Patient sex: M
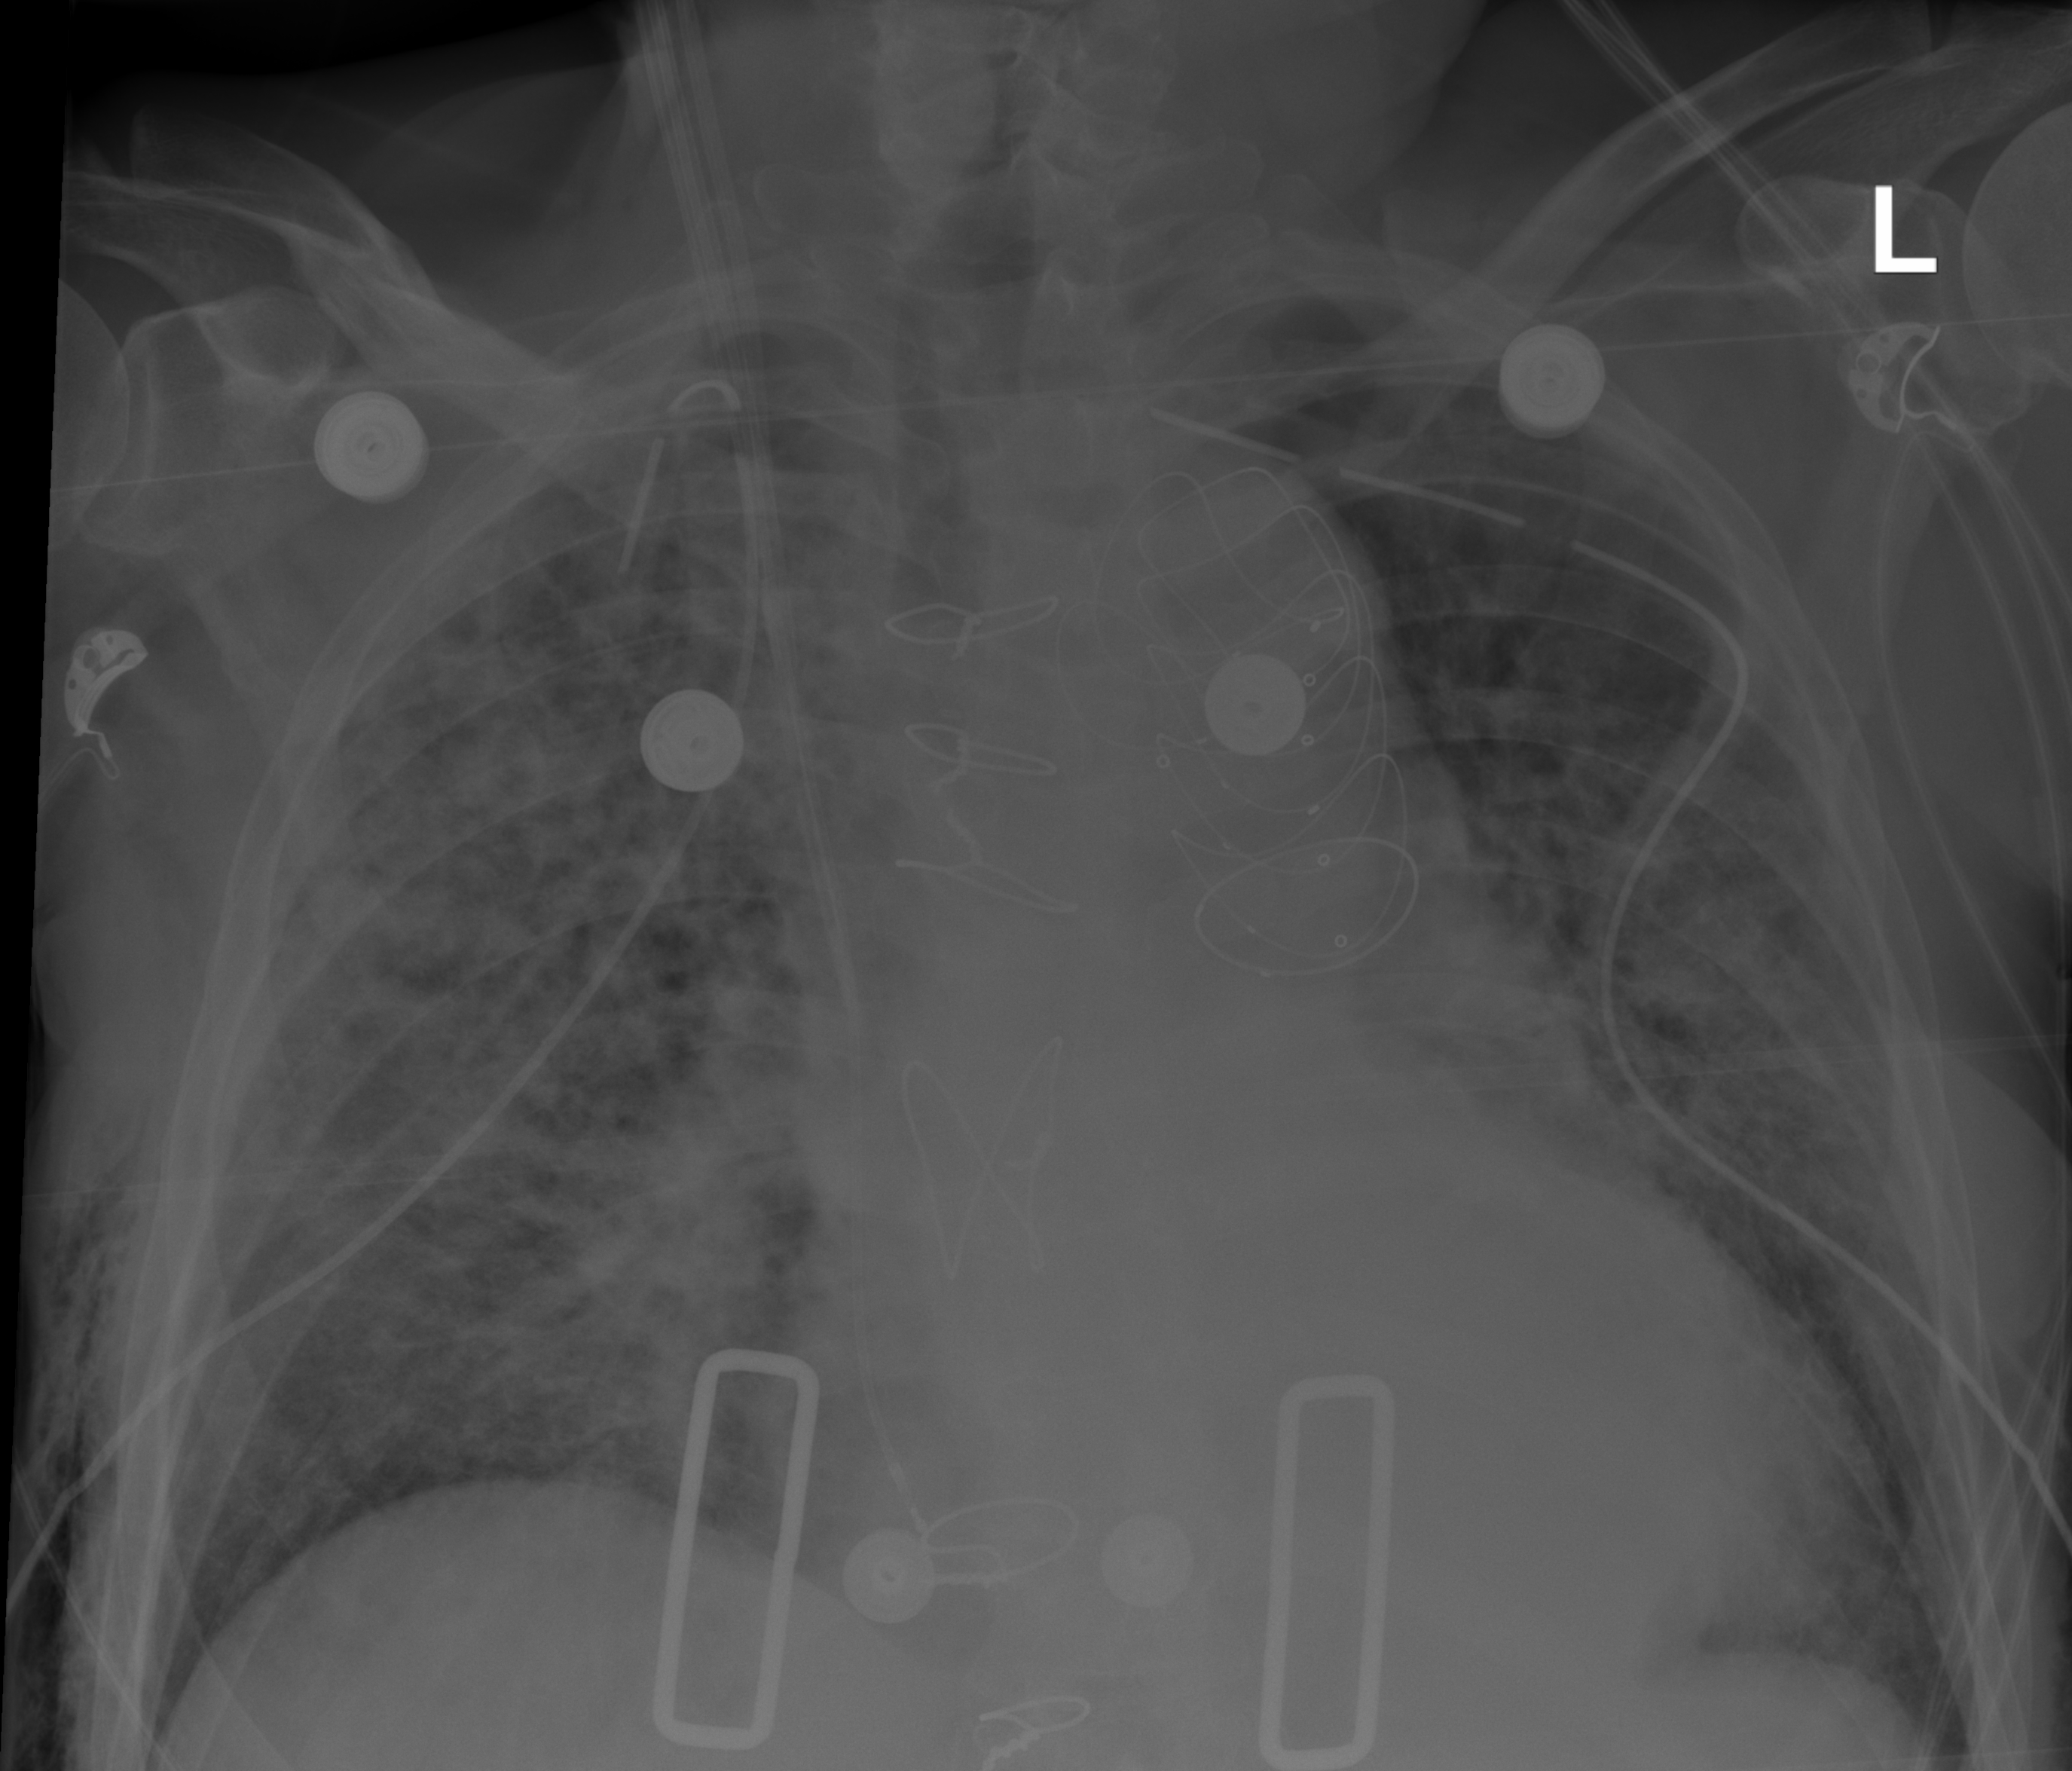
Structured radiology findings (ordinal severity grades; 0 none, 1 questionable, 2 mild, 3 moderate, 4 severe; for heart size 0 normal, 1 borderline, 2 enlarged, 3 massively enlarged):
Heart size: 1
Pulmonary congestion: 2
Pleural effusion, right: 0
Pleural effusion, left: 0
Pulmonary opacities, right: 2
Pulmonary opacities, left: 2
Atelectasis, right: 4
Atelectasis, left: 3